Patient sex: M
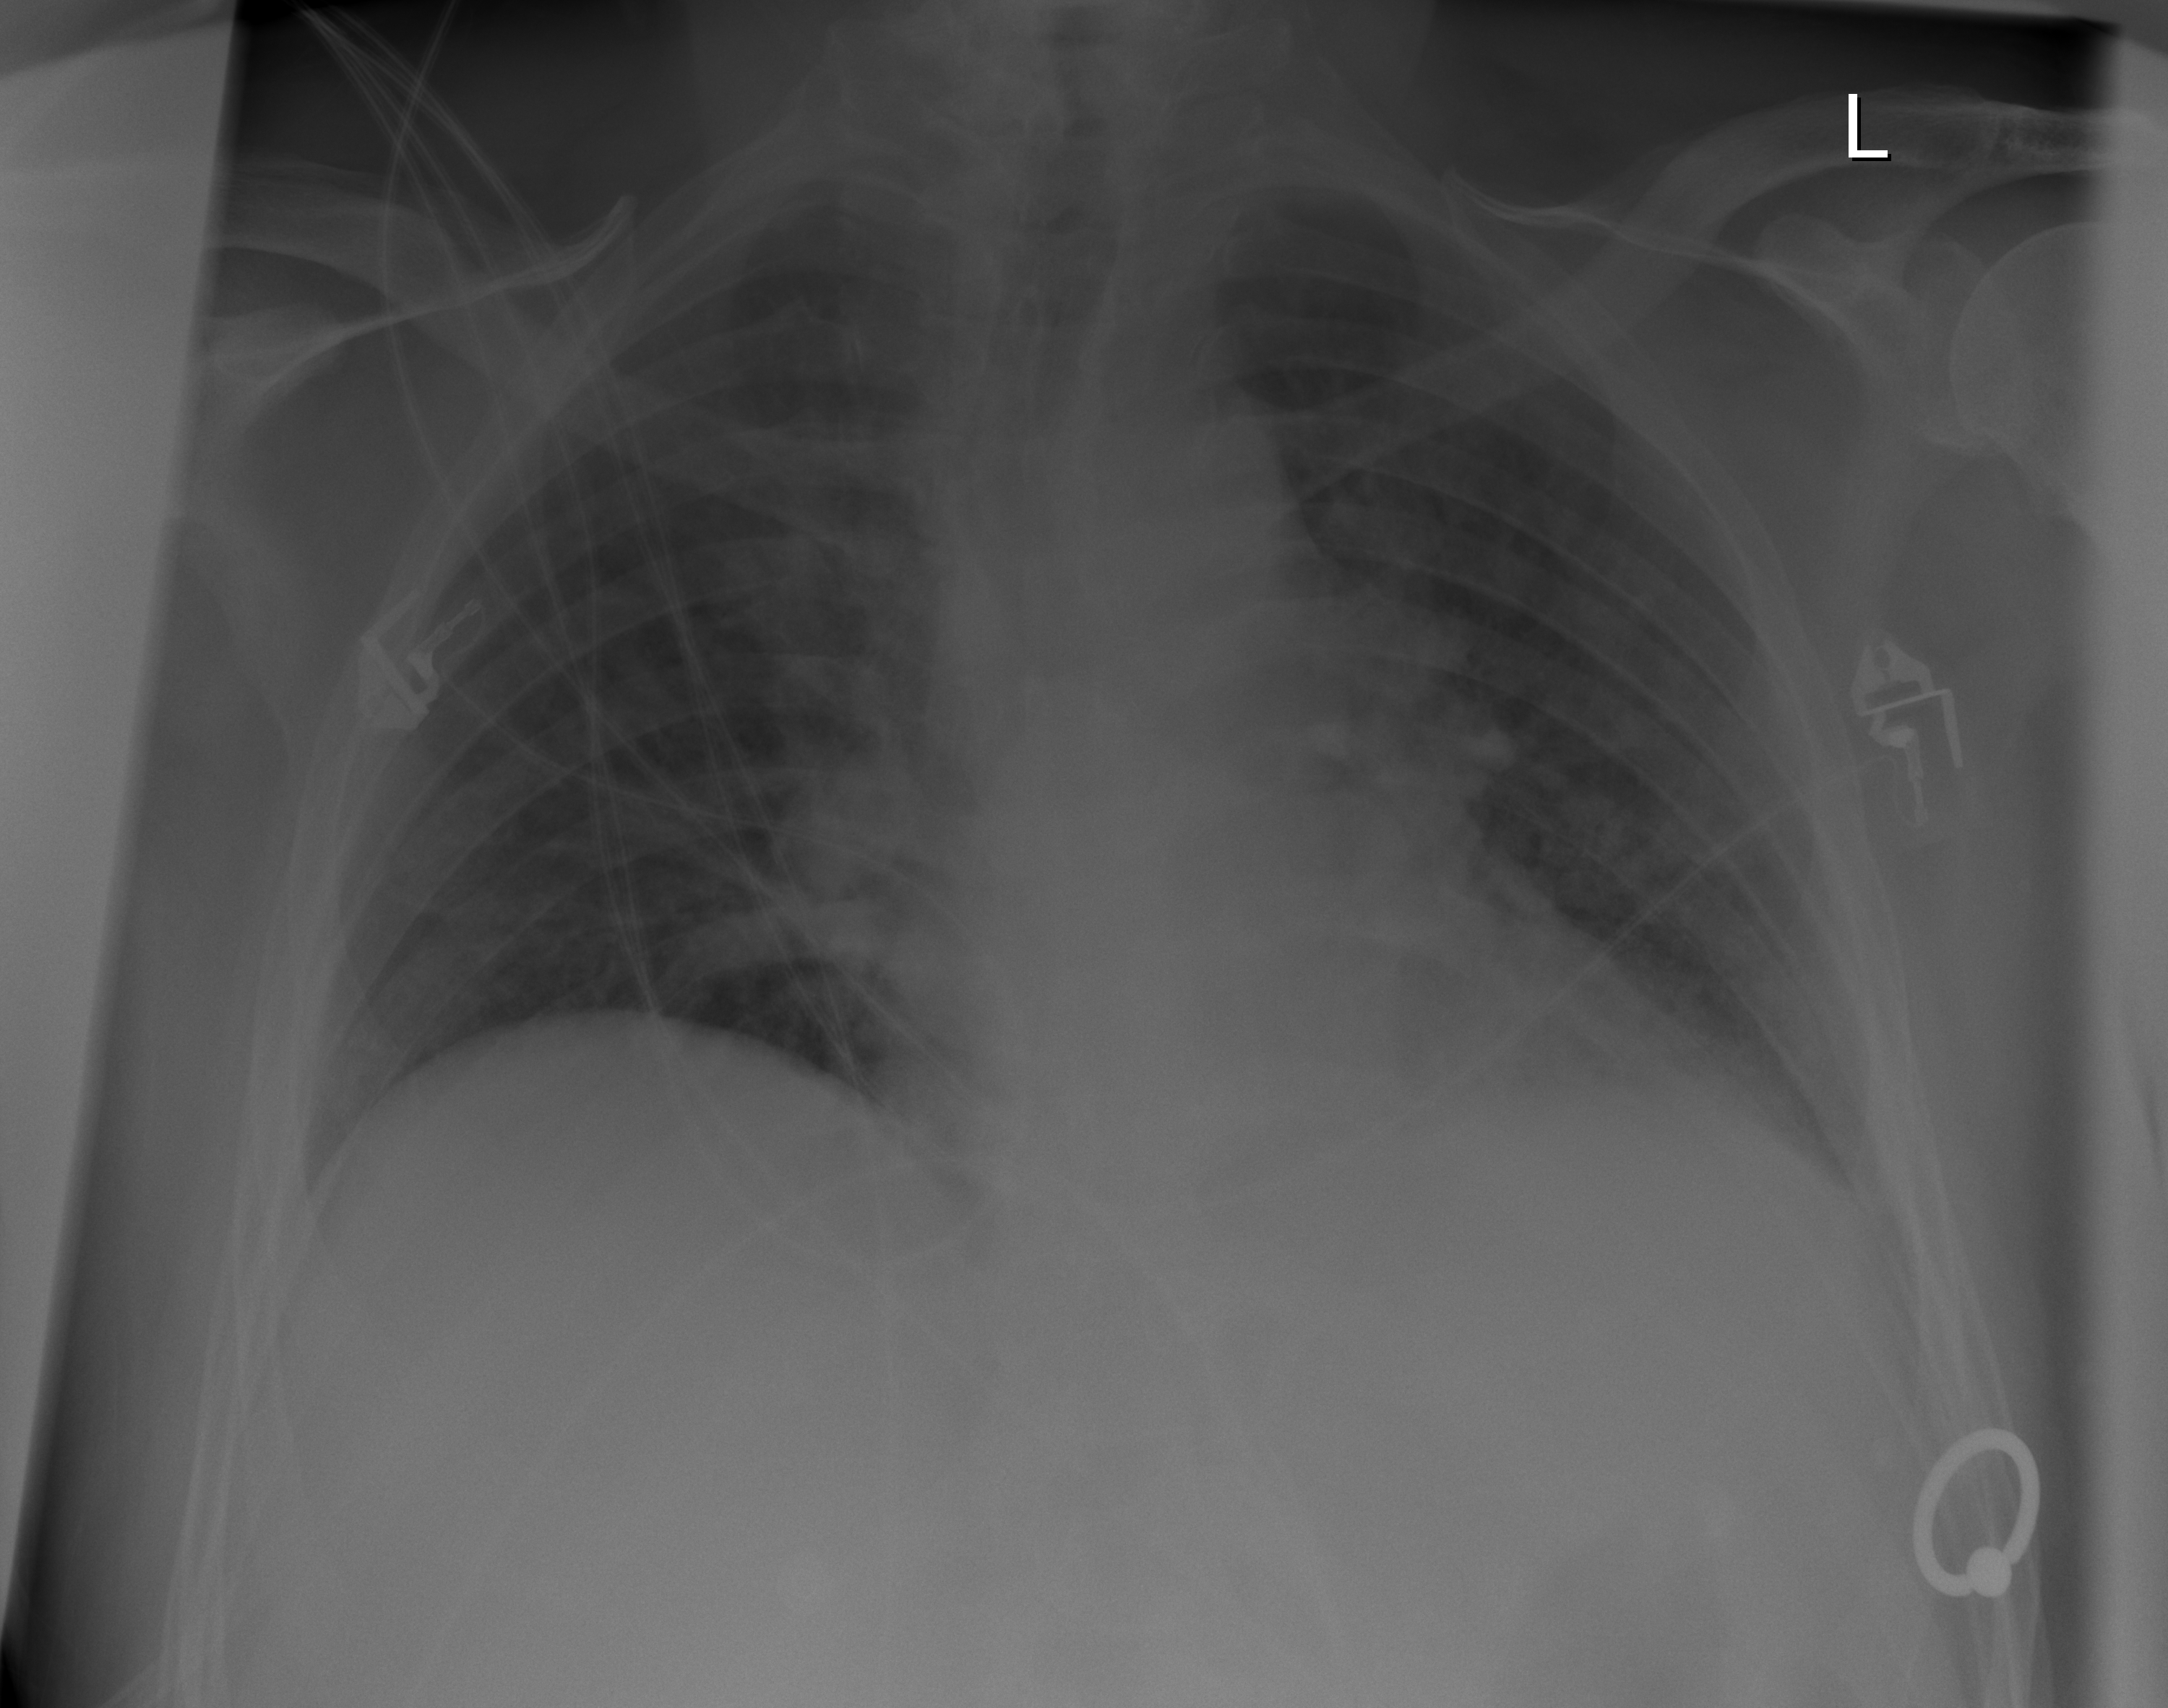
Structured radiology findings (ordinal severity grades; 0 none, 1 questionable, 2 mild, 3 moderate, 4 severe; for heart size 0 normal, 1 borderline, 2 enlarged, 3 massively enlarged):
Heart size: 0
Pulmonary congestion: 2
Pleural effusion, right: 0
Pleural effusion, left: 1
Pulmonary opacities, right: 0
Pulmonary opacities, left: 0
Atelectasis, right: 0
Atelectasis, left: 0